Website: home-depot
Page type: billing-address
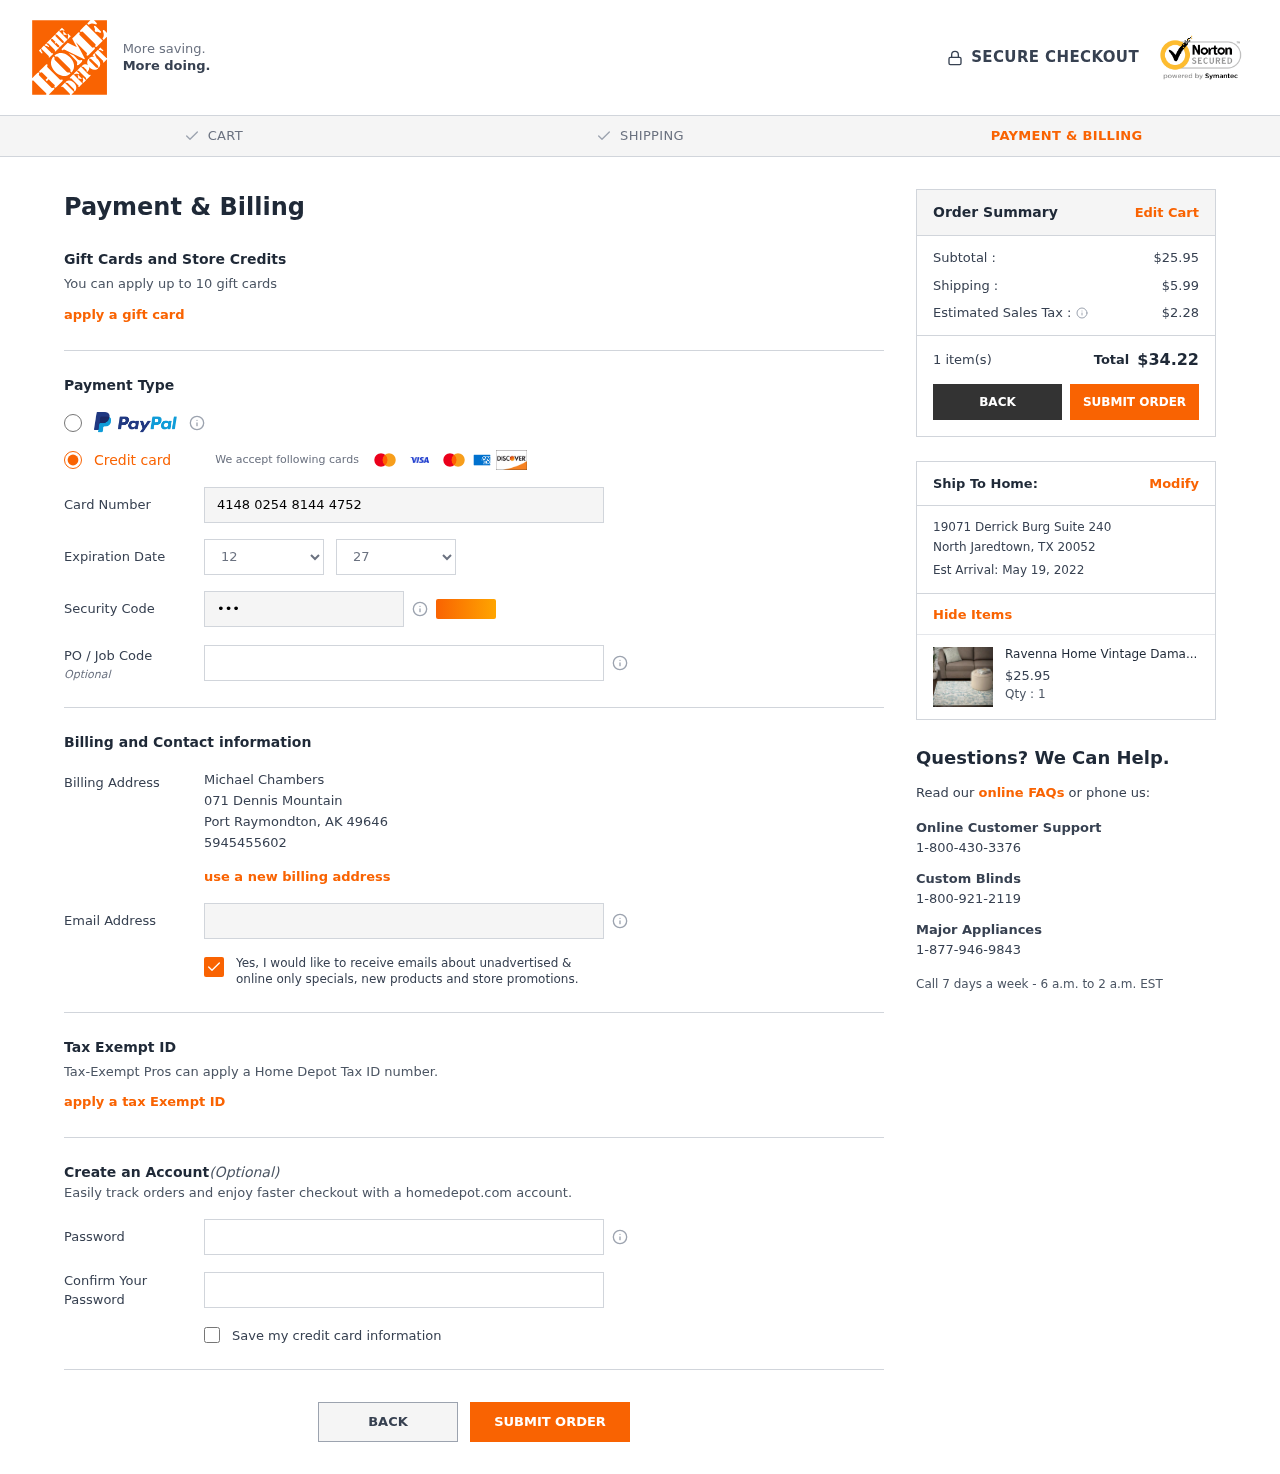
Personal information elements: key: PII_CARD_CVV
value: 560
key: PII_CARD_EXPIRY_MONTH
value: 12
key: PII_CARD_EXPIRY_YEAR
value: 27
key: PII_CARD_NUMBER
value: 4148 0254 8144 4752
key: PII_CITY
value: Port Raymondton
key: PII_CITY2
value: North Jaredtown
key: PII_EMAIL
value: mchambers@yahoo.com
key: PII_FULLNAME
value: Michael Chambers
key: PII_PHONE
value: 5945455602
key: PII_POSTCODE
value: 49646
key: PII_POSTCODE2
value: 20052
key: PII_STATE_ABBR
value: AK
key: PII_STATE_ABBR2
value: TX
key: PII_STREET
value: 071 Dennis Mountain
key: PII_STREET2
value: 19071 Derrick Burg Suite 240
Product elements: key: PRODUCT1_NAME
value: Ravenna Home Vintage Damask Patterned Rug, 5'3" x 7'3", Blue on Ivory
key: PRODUCT1_PRICE
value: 25.95
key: PRODUCT1_QUANTITY
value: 1
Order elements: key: ORDER_SUBTOTAL
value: $25.95
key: ORDER_SHIPPING_COST
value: $5.99
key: ORDER_TAX
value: $2.28
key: ORDER_NUM_ITEMS
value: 1 item(s)
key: ORDER_TOTAL
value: $34.22
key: ORDER_DELIVERY_DATE
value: Est Arrival: May 19, 2022